Interaction volume radius: 10 \u00c5
Interaction volume height: 25 \u00c5
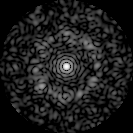
Disorder parameter: 0.7998